Question: I was just looking at Inspect Element on one of my nested unordered lists and I noticed that one of my selectors with 2 'id's is being ranked lower than the selector for a mere list element 'li'. Does this have something to do with the media query that encloses the selector with 2 'id's? Or why is this?

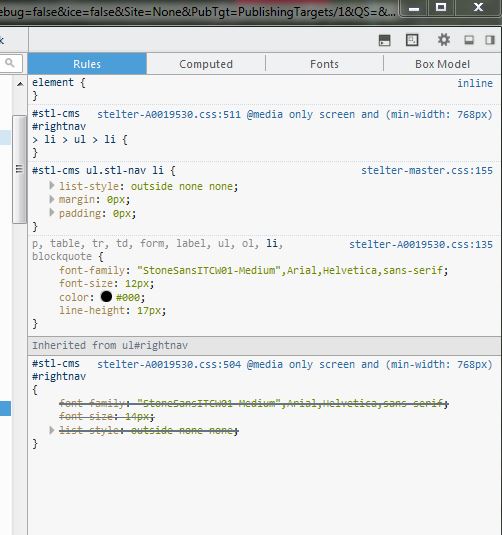
Answer: What you are seeing is not due to media queries but due to how inheritance is handled in CSS. Take the example below:
'''
#super #specific {
color: blue;
}
p {
color: orange;
}
'''
'''
<div id="super">
<div id="specific">
<p>Paragraph text</p>
<div>Div text</div>
</div>
</div>
'''
Even though you have a style that has a specificity value of 0200, the value of 0001 seemingly overrides it. From what I can tell the reason is due to how CSS calculates the specified value.
<URL>, it first goes through the cascade to determine any values. If no values found then it will see if anything is inherited. Last it will use any default value for that element. Since the blue color in my example was passed to its inner elements through inheritance, that means that any CSS value applied to the inner elements would override that. It's also why the use of the 'inherit' value in CSS is so important because it allows you to set inheritance as part of the cascade making sure those values take the correct precedence instead of just allowing it to default to it.